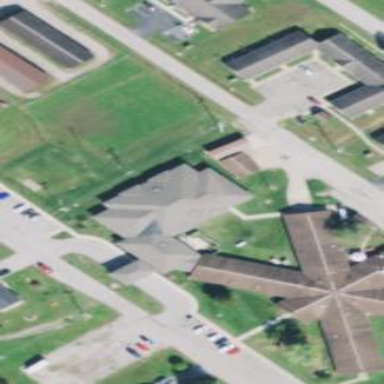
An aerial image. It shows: Nursing home.